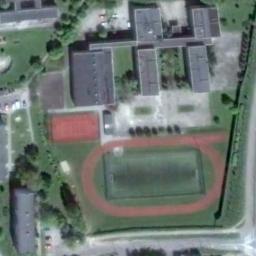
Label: ground_track_field